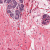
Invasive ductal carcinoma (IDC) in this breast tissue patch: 0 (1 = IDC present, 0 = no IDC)